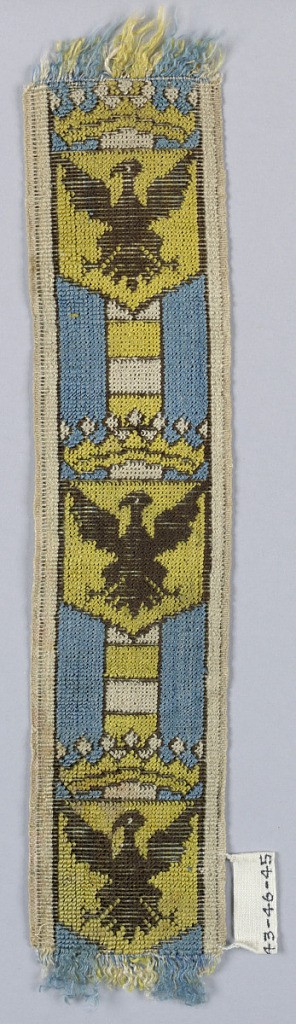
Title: Trimming
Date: early 19th century
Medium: White, black, blue, and yellow in uncut velvet weave.
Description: Crowned shield showing spread eagle (black on yellow); ground of light blue with central stripe with horizontal bands of yellow and white.